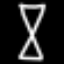
Label: hourglass